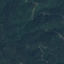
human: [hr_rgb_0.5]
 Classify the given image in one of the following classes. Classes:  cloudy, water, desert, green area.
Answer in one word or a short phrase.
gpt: green area